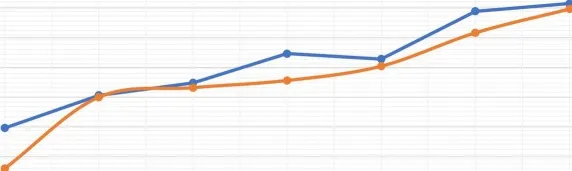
Creatinine and monoclonal IgM-lambda evolution through time.
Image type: pathology (immunostaining)